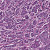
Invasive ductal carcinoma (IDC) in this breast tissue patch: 1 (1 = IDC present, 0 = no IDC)